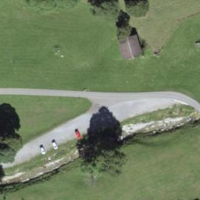
EUNIS habitat code: 23
Species observed at this site:
Turdus philomelos
Troglodytes troglodytes
Turdus viscivorus
Fringilla coelebs
Sylvia atricapilla
Spinus spinus
Turdus merula
Muscicapa striata
Phylloscopus collybita
Erithacus rubecula
Phoenicurus ochruros
Regulus regulus
Sitta europaea
Certhia familiaris